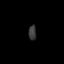
Tissue: prostate
Cell type: Myeloid cells
Senescence score: 0.2615
Nuclear area (px): 110
Mean DAPI intensity: 56.891